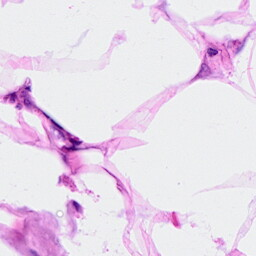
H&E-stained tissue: Breast